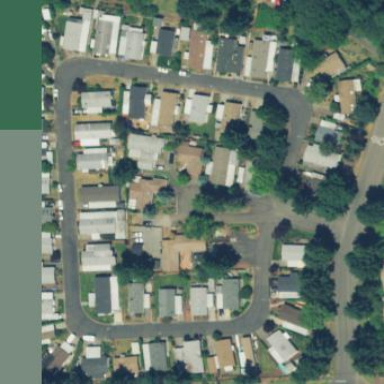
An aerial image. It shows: Residential area known as trailer park.